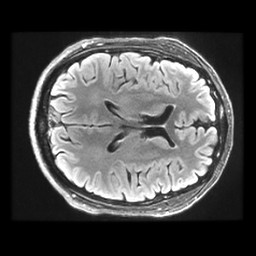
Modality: FLAIR
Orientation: axial
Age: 62
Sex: male
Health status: healthy
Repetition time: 12 s
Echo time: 0.09782 s